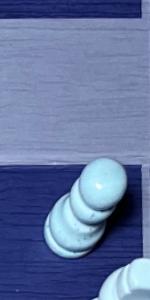
Label: Pawn_White